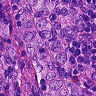
Metastatic tissue present: yes